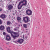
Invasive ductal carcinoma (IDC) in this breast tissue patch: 0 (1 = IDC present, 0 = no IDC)